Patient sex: F
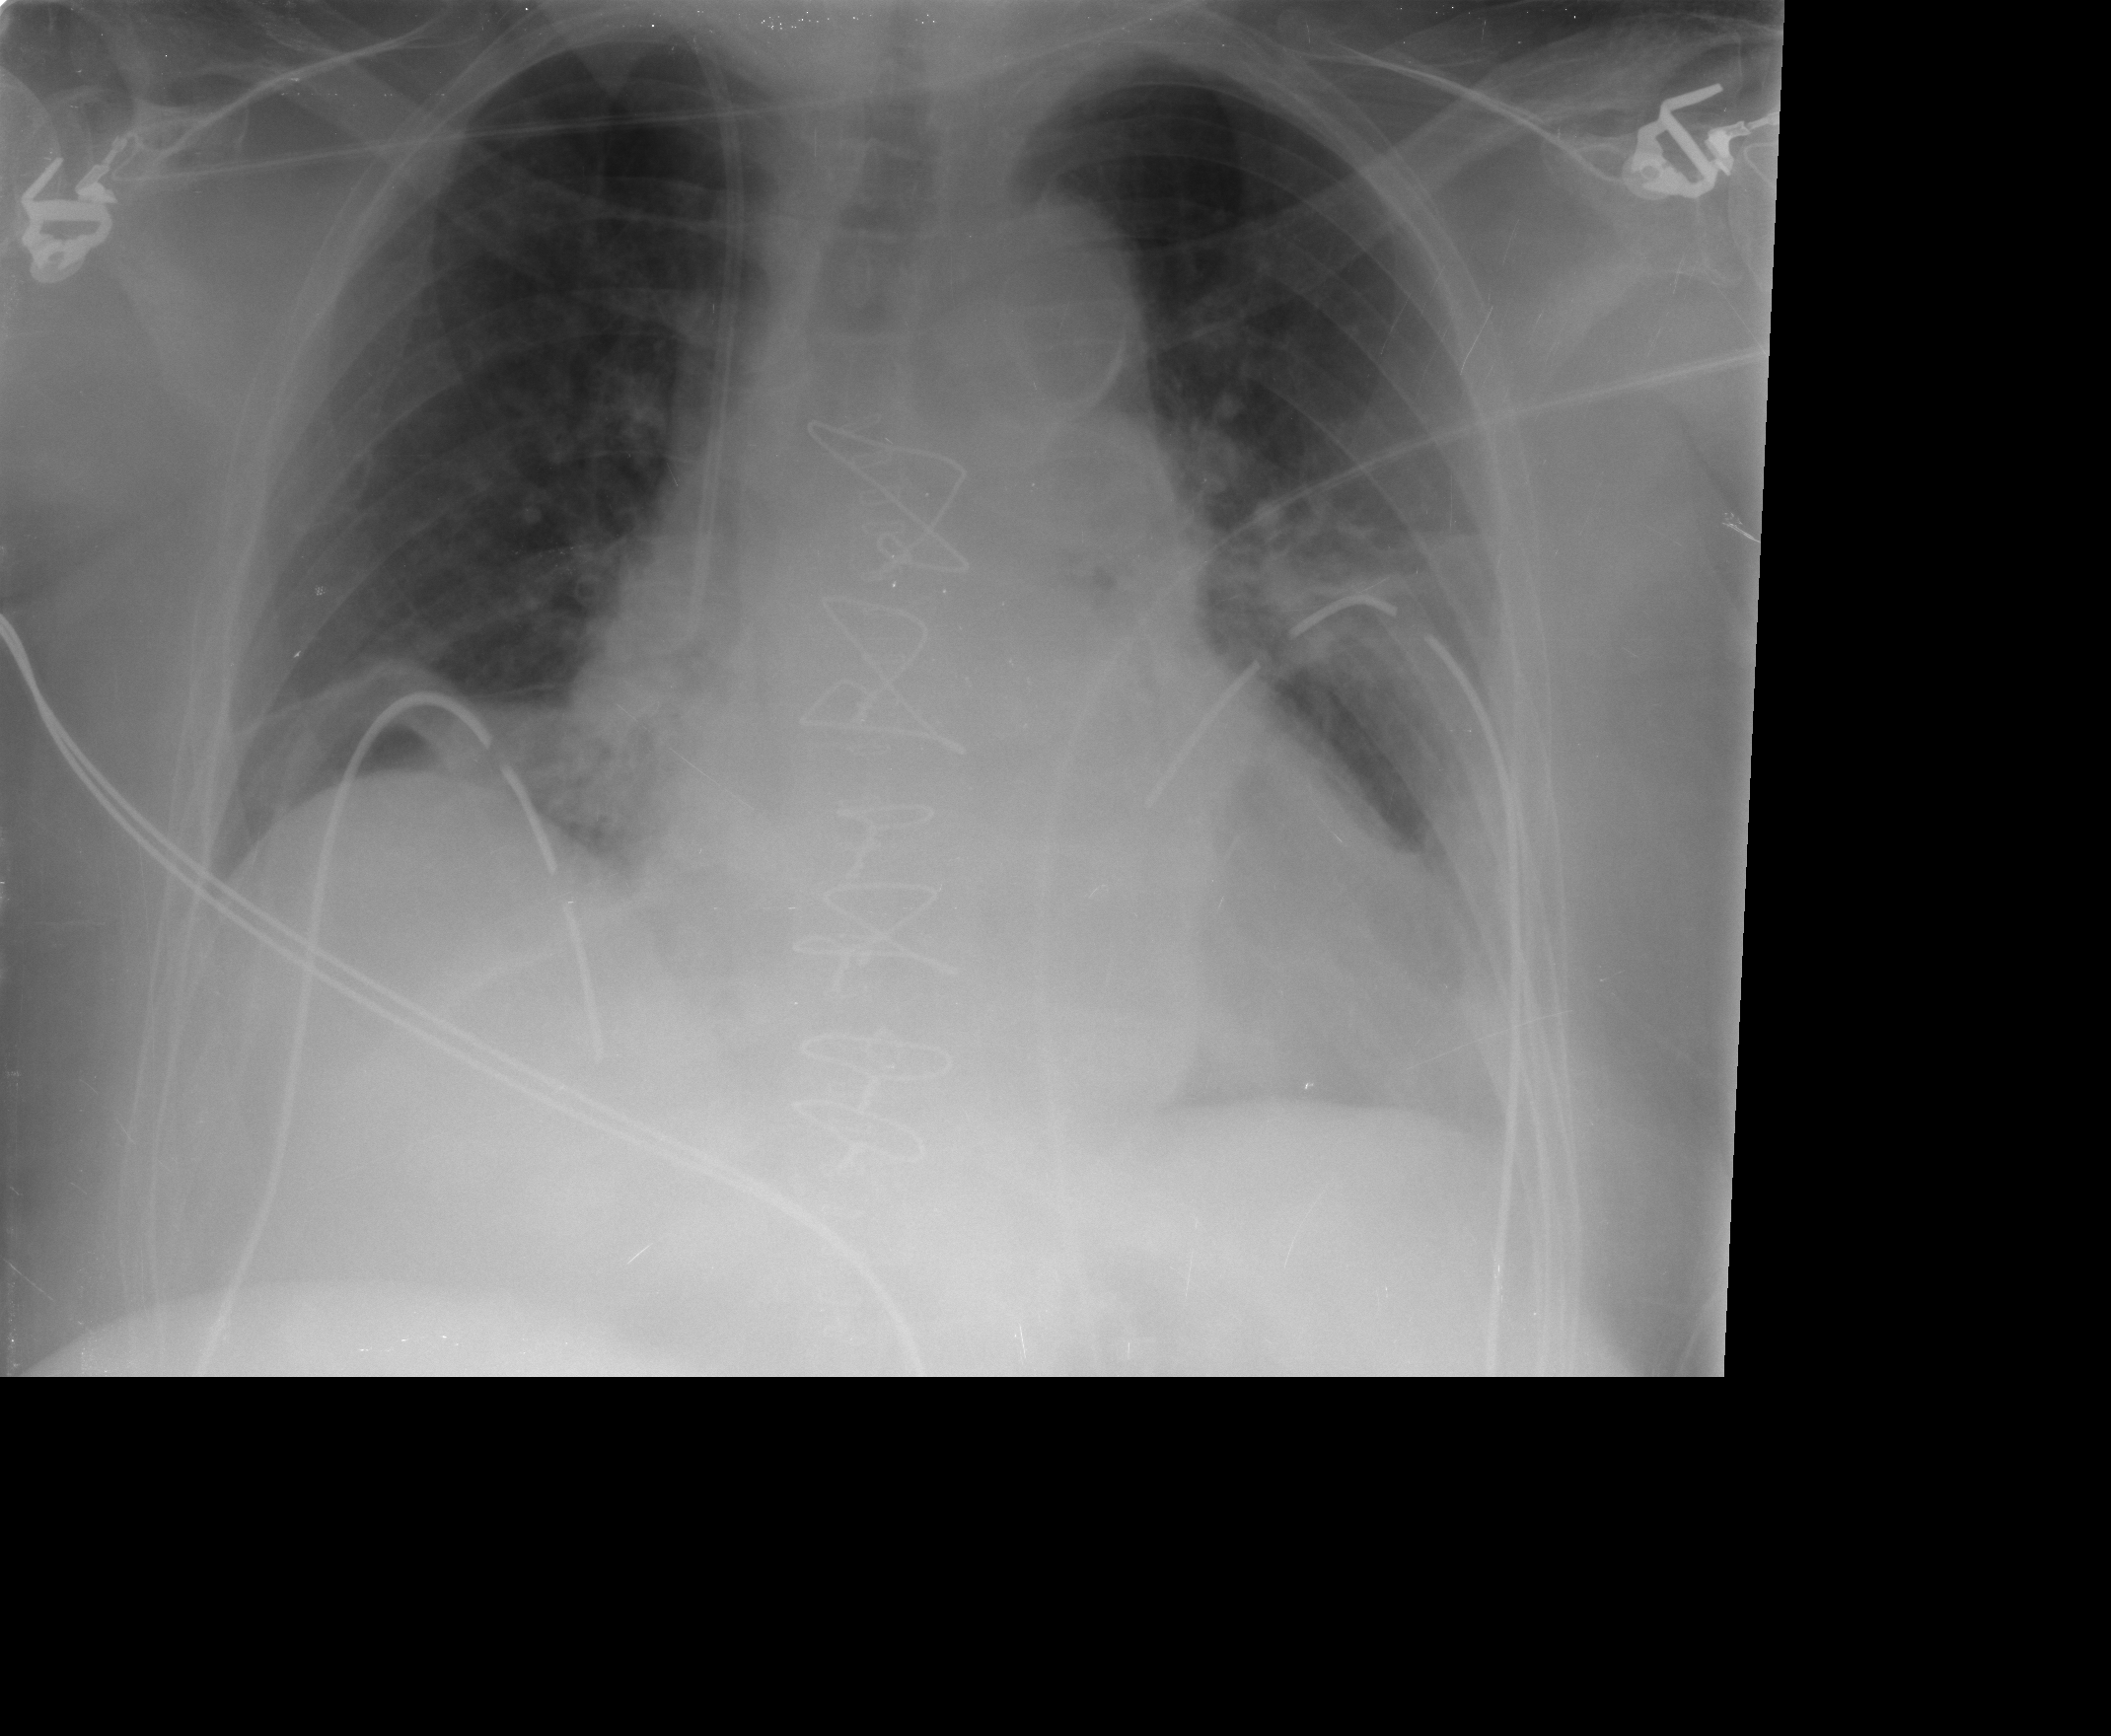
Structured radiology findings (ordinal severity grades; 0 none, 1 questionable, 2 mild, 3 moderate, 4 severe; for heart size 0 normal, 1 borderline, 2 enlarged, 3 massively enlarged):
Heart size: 2
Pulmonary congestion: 2
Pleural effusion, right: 0
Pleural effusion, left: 0
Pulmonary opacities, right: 0
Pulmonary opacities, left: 1
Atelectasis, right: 2
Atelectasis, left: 3